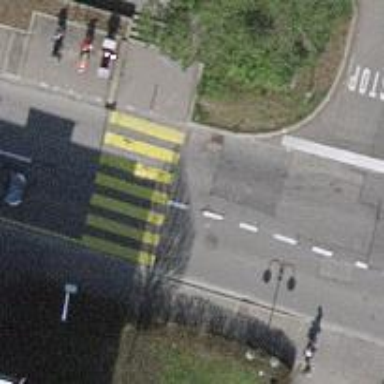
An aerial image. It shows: Marked crossing on the road.